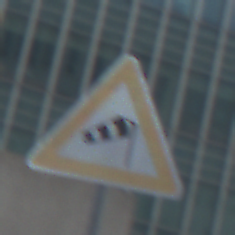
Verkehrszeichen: SeitenwindVonRechts
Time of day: MorningAfternoon
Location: Outdoor (Urban)
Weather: PartlyCloudy
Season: NotSpecified
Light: Natural